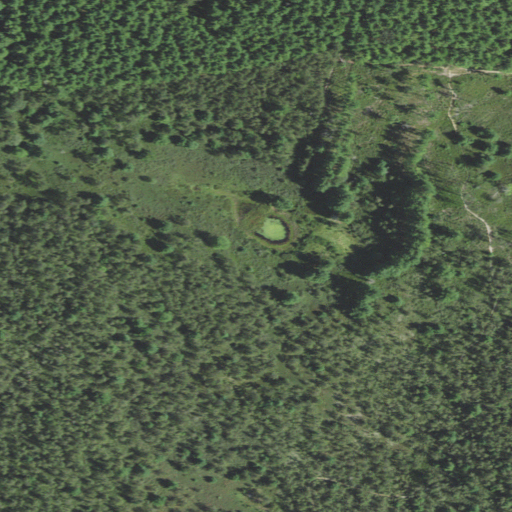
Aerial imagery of depression(s) in Massachusetts named Wings Hole containing evergreen forest, mixed forest, grassland, and deciduous forest